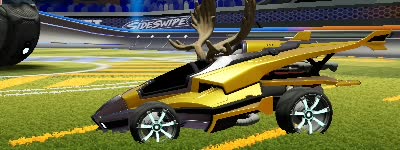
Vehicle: aftershock